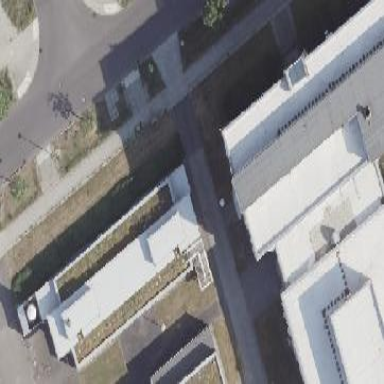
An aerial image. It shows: Part of building.